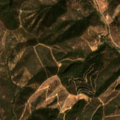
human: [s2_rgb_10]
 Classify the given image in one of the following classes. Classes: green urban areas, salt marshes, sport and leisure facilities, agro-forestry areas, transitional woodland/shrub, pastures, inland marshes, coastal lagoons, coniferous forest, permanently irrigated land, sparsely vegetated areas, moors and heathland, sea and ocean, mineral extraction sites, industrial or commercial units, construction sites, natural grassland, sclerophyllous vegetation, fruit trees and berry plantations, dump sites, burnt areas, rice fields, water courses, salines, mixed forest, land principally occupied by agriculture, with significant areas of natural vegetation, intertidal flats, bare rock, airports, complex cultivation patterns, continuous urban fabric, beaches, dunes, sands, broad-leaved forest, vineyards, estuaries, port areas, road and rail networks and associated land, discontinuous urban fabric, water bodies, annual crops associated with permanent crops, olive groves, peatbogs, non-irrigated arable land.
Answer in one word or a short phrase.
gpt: land principally occupied by agriculture, with significant areas of natural vegetation, sclerophyllous vegetation, transitional woodland/shrub